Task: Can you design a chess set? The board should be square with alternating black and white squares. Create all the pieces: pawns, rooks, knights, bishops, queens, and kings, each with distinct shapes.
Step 2555:
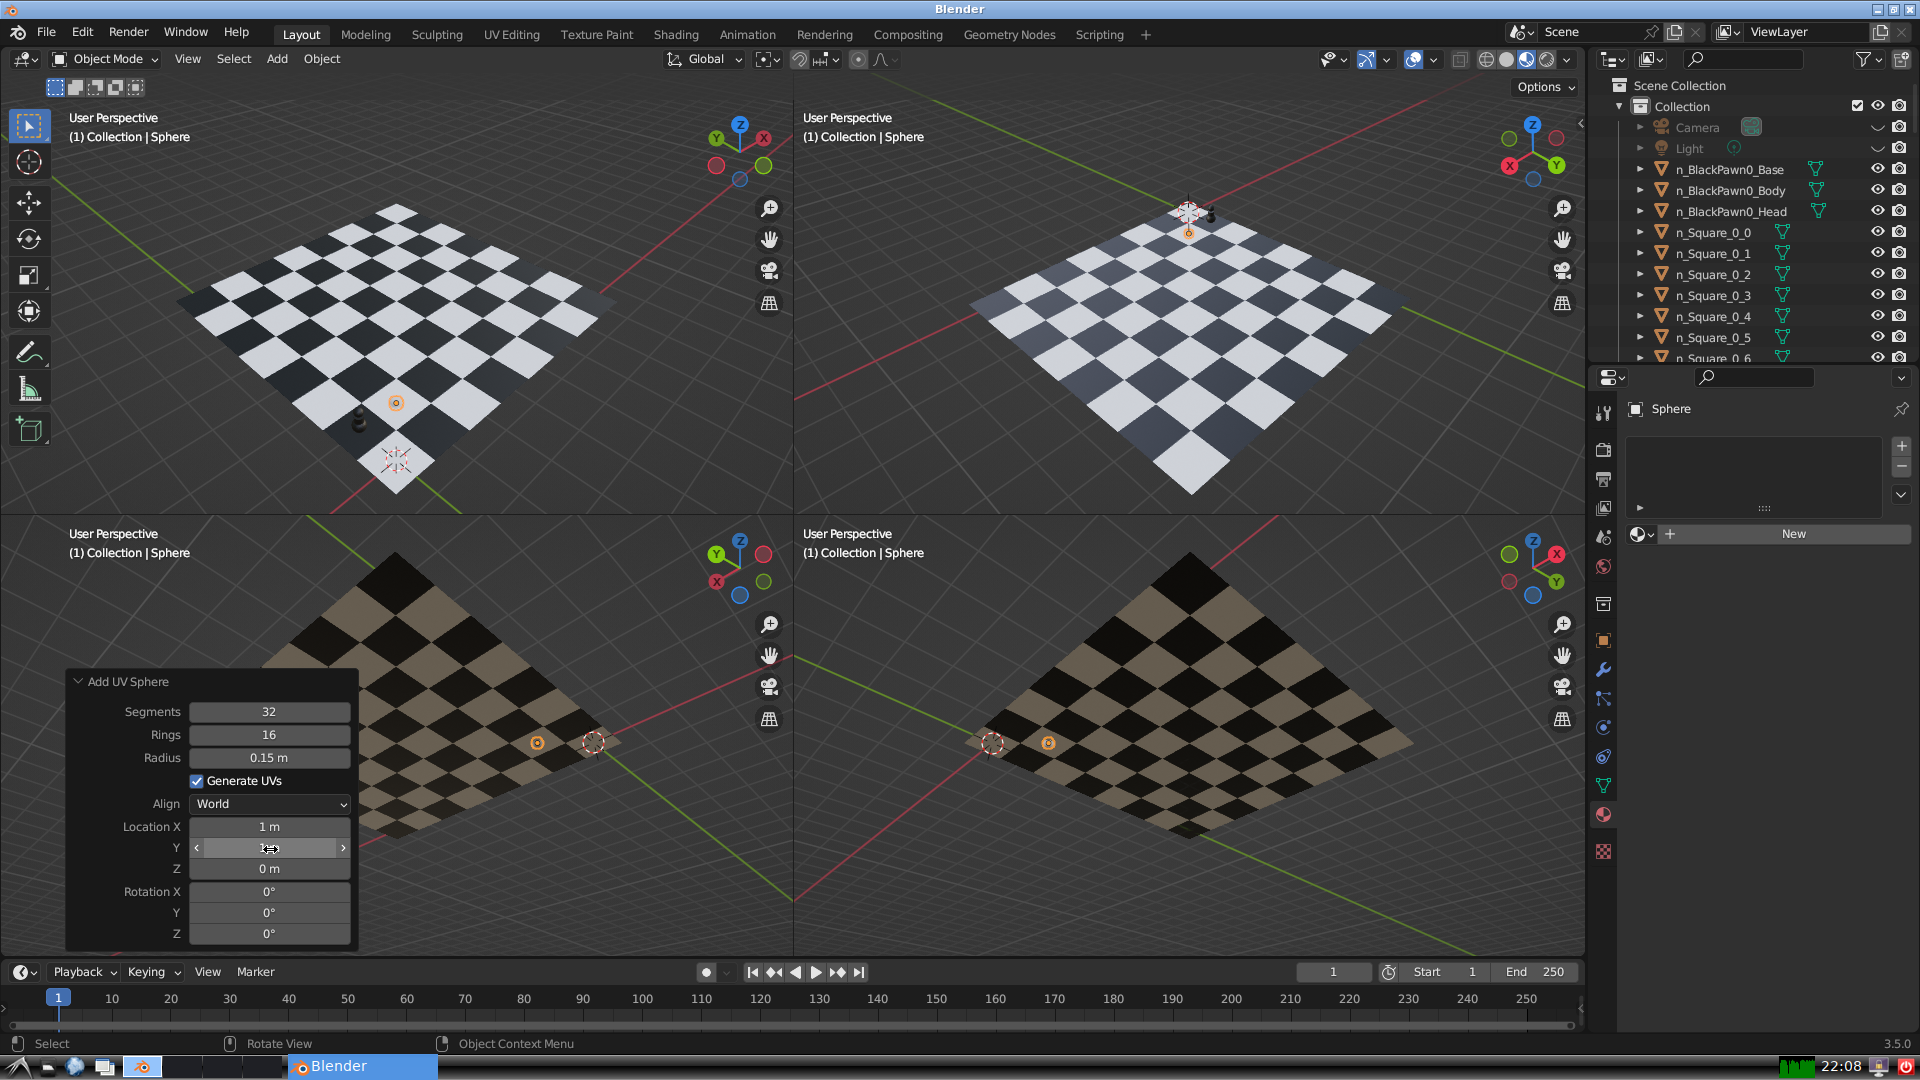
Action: {"mouse_move": [270, 867]}